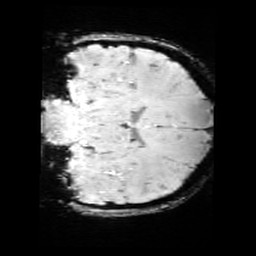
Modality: SWI
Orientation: coronal
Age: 13
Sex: male
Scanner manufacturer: siemens
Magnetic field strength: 3 T
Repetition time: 0.027 s
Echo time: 0.02 s